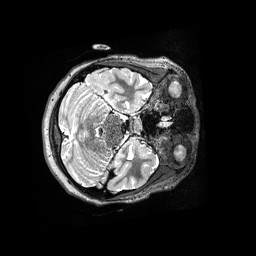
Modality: T2w
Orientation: axial
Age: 12
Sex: female
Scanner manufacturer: siemens
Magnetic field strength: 3 T
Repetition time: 3.2 s
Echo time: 0.564 s